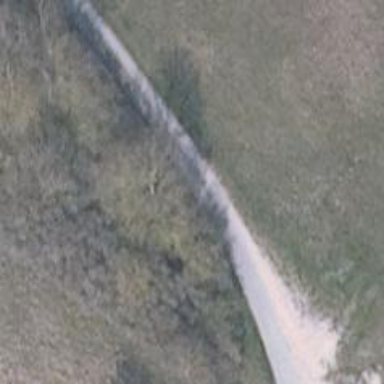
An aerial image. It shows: Unclassified road.